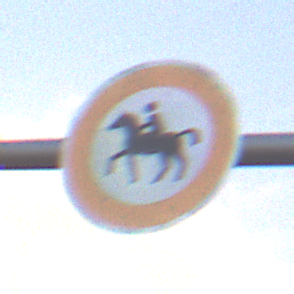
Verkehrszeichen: VerbotReiter
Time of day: SunriseSunset
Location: Outdoor (RoadRail)
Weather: PartlyCloudy
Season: NotSpecified
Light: Natural